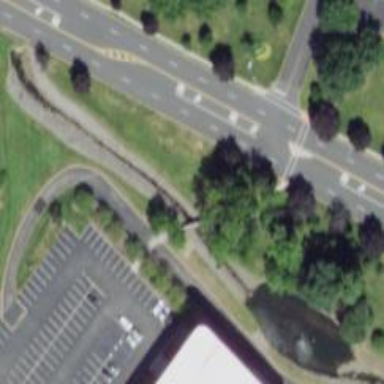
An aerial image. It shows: Marked crossing on footway.